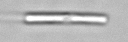
Label: Bacillariophyceae